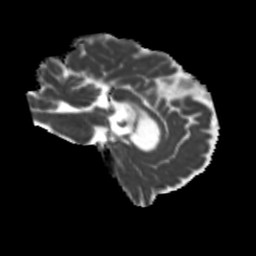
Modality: MD
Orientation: sagittal
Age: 74
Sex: female
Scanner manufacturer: siemens
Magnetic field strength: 3 T
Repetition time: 5.25 s
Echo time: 0.08 s